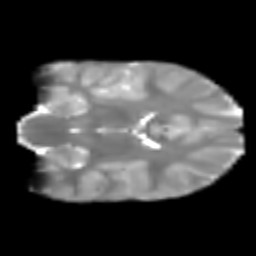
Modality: T2w
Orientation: coronal
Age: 6
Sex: male
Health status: healthy